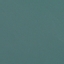
Land use / land cover: SeaLake